Question: I am developing a game using Cocos2d, the problem i am facing is while getting CGRect of the wheel which i have placed at anchor points(0.5,0.5) and position at win-size width/2-height/2.I am detecting touch on wheel and i am facing problem in that using CGRect.intersects(CGRect a,CGRect b).
I am trying this to get wheel CGRect positions
'''
CGRect wheelrect=CGRect.make(wheel.getPosition().x-(wheel.getContentSize().width),
wheel.getPosition().y-(wheel.getContentSize().height),
wheel.getContentSize().getWidth(),
wheel.getContentSize().getHeight());
'''
I am getting CGRect of left half of the wheel, But i need to detect the touch on whole wheel.
I am using Intersect method of CGRect to follow the intersect points.
Need some help.Thanks in advance.

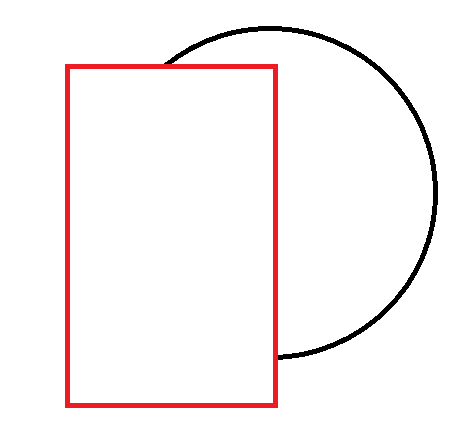
Answer: is there a boundingBox method or property? If so you could use that.
Anyway your issue is that you subtract contentSize from position, but you need to multiply contentSize with anchorPoint (ie half the contentSize) before subtracting it.